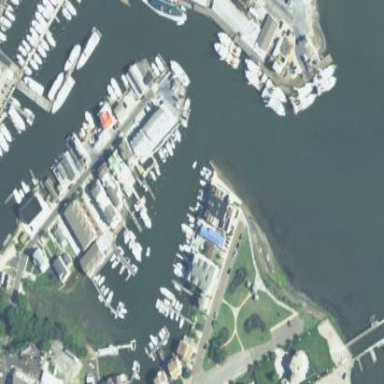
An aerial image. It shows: Marina on leisure land.